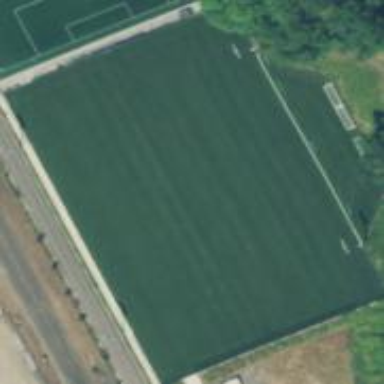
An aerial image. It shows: Well-kept artificial turf soccer pitch with mown grass.